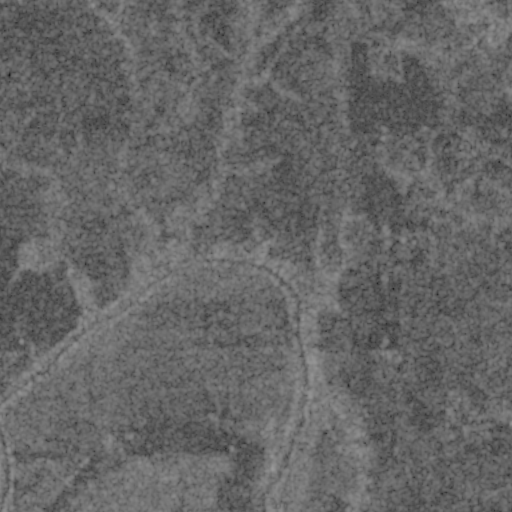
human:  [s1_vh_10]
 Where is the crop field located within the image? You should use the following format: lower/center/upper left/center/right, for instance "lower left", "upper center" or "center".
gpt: The crop field is located in the lower left of the image.
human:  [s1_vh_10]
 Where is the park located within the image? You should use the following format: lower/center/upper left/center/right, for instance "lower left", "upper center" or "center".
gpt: The park is located in the upper left of the image.
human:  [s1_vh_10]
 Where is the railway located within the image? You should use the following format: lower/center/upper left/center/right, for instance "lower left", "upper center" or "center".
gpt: The railway is located in the upper of the image.
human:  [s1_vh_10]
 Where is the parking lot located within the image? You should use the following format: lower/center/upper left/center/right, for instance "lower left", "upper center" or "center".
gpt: There is no parking lot in the image.

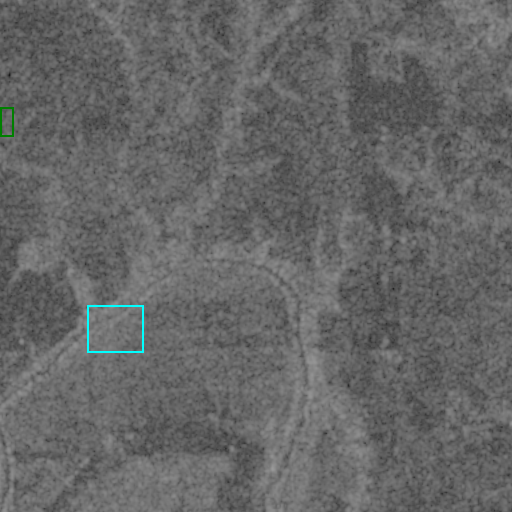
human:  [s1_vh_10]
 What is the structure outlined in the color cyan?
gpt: The structure outlined in cyan is a crop field.
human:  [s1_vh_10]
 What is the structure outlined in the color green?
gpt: The structure outlined in green is a park.
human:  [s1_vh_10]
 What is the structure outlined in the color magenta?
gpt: There is no magenta outline.